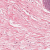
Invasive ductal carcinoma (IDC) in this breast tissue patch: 0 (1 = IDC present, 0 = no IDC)